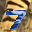
Label: 7